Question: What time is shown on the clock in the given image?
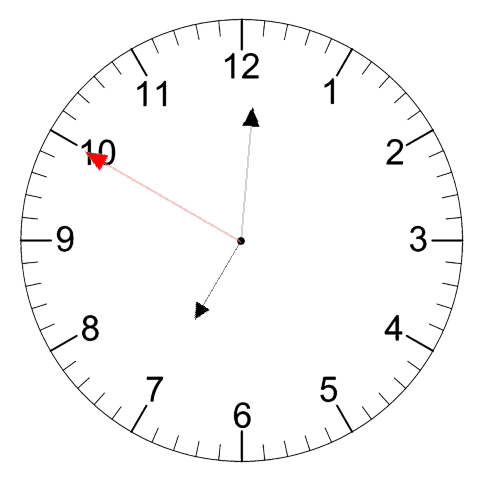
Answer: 07:00:50